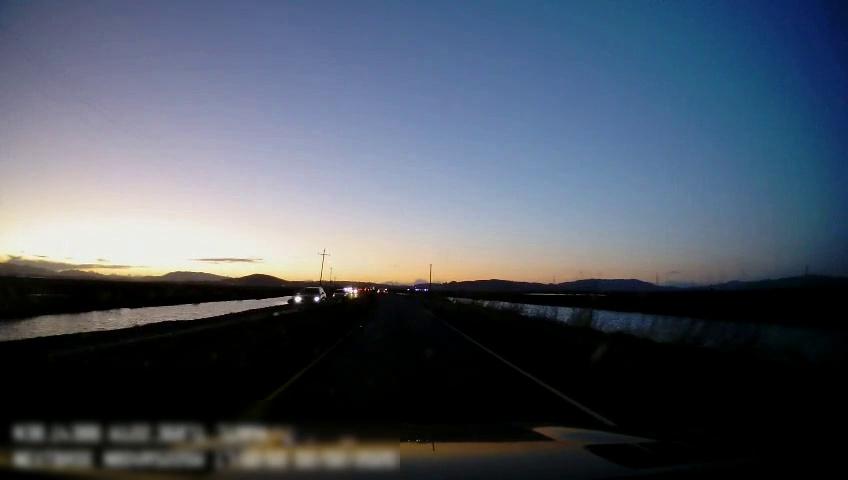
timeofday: Dusk/Dawn/Twilight
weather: Sunny
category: Drivable Space
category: Vehicles | Car
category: Vehicles | SUV
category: Lanes | Current Lane
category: Lanes | Current Lane
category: Lanes | Alternate Lane